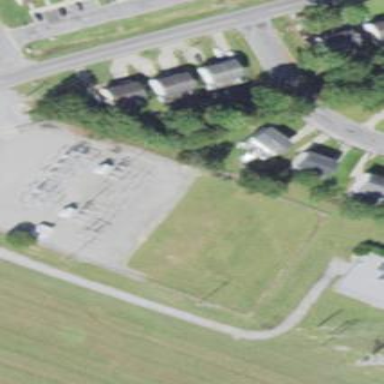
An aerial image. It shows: Distribution substation surrounded by fence.